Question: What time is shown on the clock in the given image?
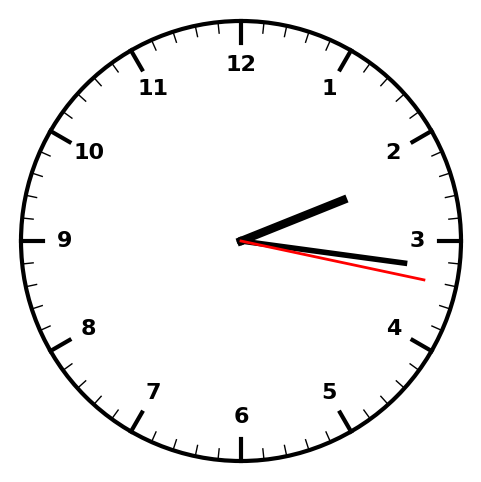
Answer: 02:16:17